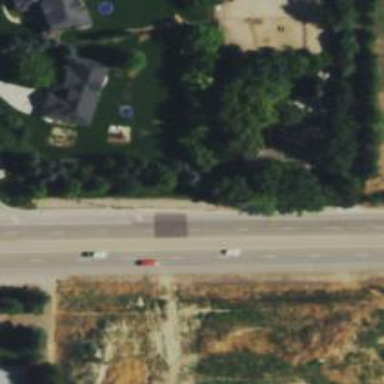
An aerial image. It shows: Primary road with asphalt surface.